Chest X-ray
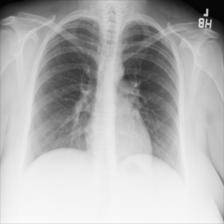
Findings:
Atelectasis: negative
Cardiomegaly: negative
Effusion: negative
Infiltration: negative
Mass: negative
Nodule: negative
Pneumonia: negative
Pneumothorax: negative
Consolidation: negative
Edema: negative
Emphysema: negative
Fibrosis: negative
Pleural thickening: negative
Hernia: negative